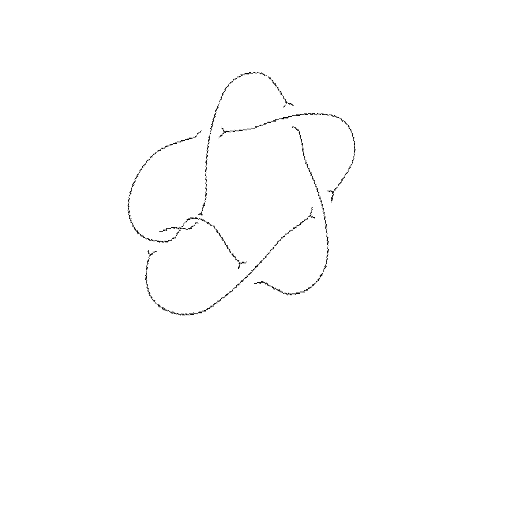
Crossing number: 7